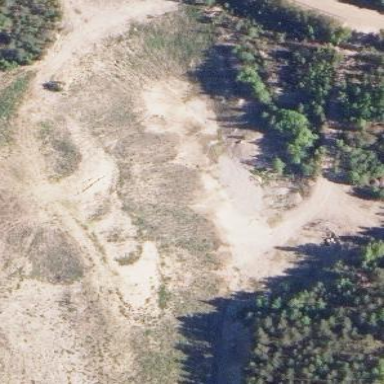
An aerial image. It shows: Quarry area.